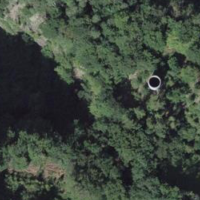
EUNIS habitat code: 25
Species observed at this site:
Podarcis muralis